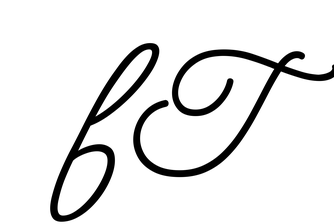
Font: MeowScript-Regular